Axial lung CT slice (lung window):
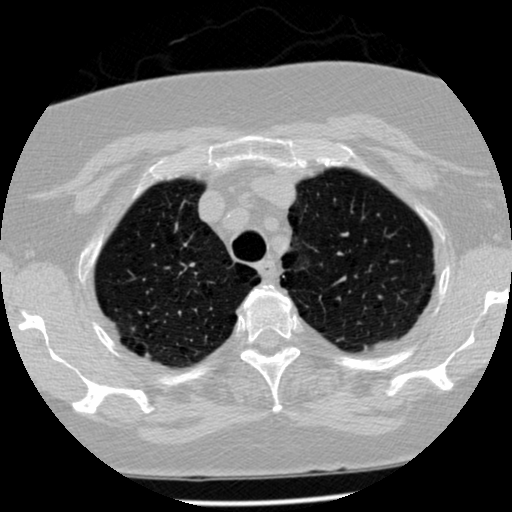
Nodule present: no